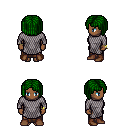
a pixel art fantasy rpg character, female body template, human, dark skin, chain mail, robe skirt, green pageboy hairstyle, bracelets, brown shoes, four views (front, back, left, right), 2x2 character sprite sheet, small pixel art, hard edges, no anti-aliasing